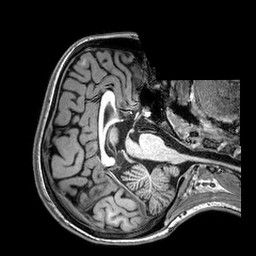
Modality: T1w
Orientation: axial
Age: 22
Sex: female
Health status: healthy
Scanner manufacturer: philips
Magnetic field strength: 3 T